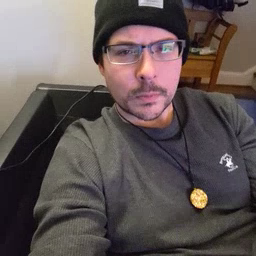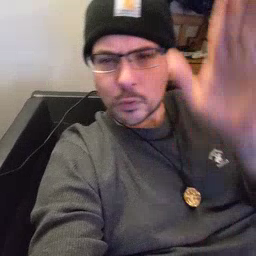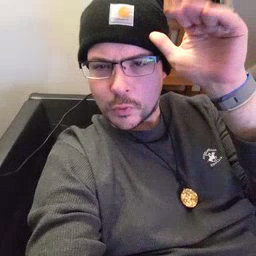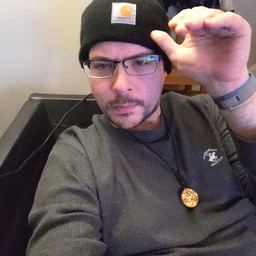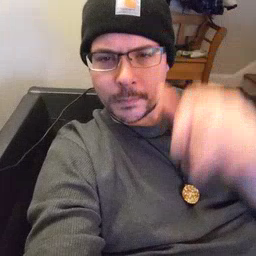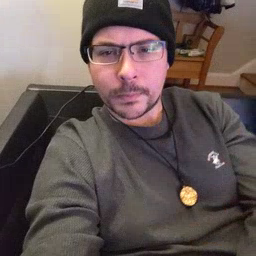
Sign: donkey